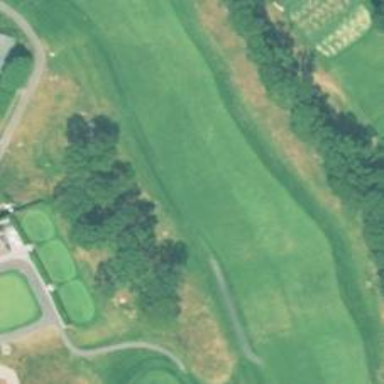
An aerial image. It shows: View of golf hole.